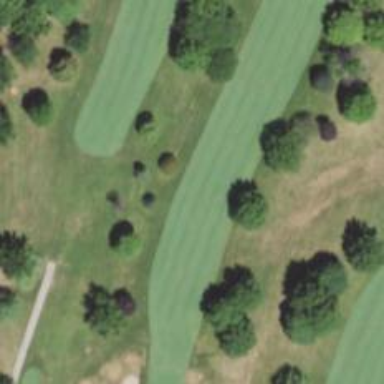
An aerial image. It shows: Golf hole.